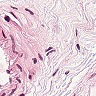
Metastatic tissue present: no